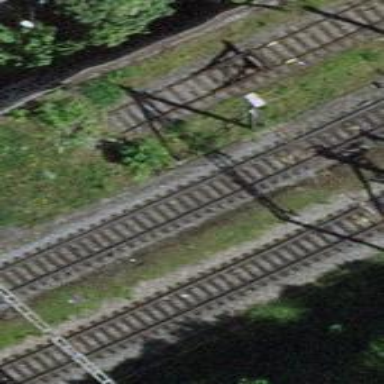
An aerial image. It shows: Single-track railway with electrified contact lines.